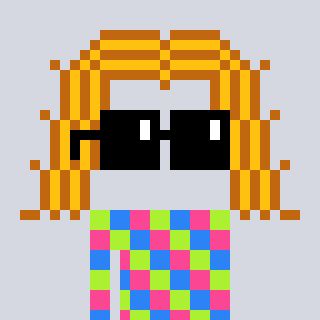
a pixel art character with square black sunglasses, a hair-shaped head and a purple-colored body on a cool background